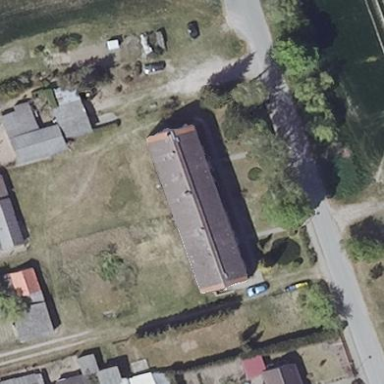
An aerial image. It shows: Residential building with gabled roof in grey color. The roof orientation is along the building.